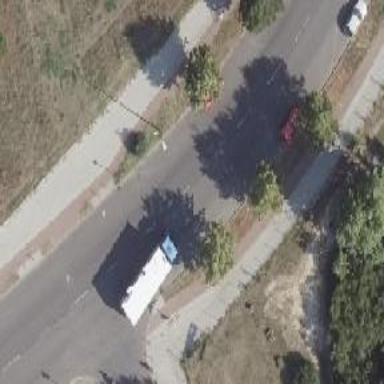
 and lane markings. There is separate cycle track and sidewalks on both sides of the road."